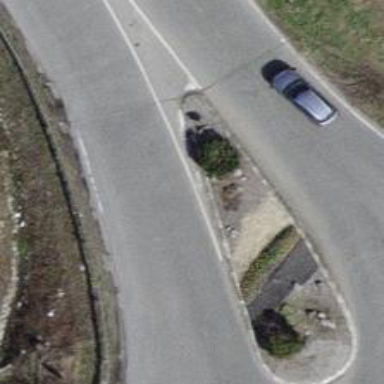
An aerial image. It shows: Primary link road with asphalt surface.